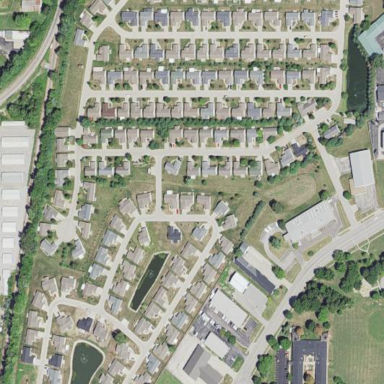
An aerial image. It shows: Gated residential area.